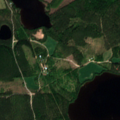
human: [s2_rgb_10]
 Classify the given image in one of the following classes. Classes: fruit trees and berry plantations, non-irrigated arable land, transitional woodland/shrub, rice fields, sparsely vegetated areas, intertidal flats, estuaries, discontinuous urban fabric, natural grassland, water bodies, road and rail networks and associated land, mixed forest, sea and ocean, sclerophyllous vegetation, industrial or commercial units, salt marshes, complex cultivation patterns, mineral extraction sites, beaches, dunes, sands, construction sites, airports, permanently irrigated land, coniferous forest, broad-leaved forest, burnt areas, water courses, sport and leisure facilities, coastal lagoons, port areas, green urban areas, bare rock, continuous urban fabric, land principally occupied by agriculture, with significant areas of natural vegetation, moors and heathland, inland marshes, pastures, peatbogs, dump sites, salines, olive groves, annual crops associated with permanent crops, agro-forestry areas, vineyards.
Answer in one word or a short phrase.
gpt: coniferous forest, mixed forest, water bodies